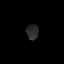
Tissue: lung
Cell type: Epithelial cells
Senescence score: 0.2302
Nuclear area (px): 184
Mean DAPI intensity: 42.174